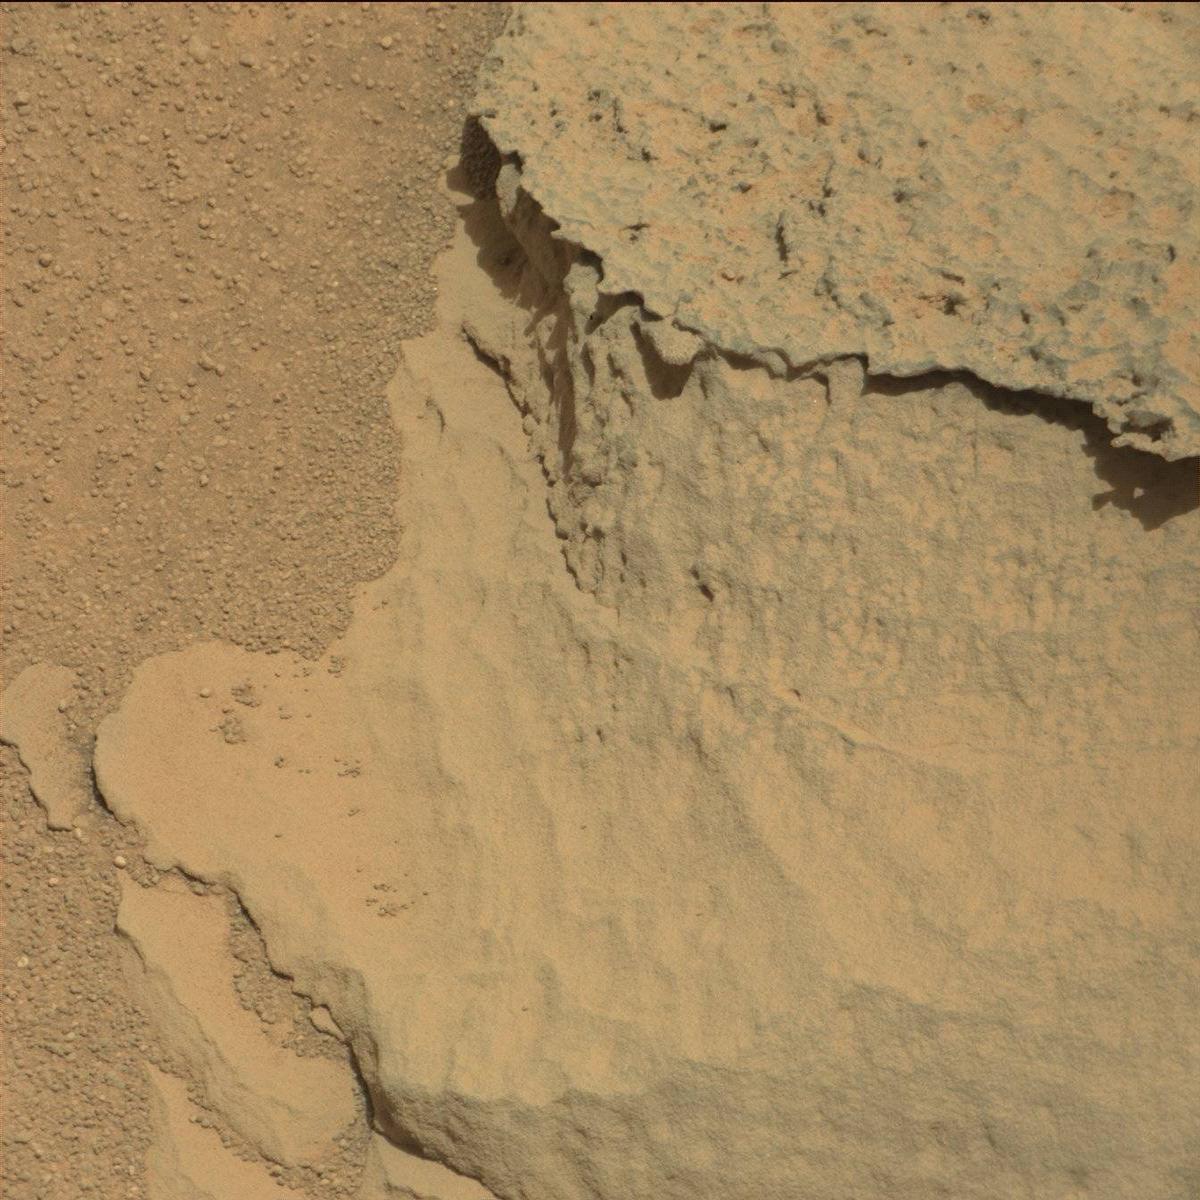
Terrain classes present: Bedrock, Sand / Soil